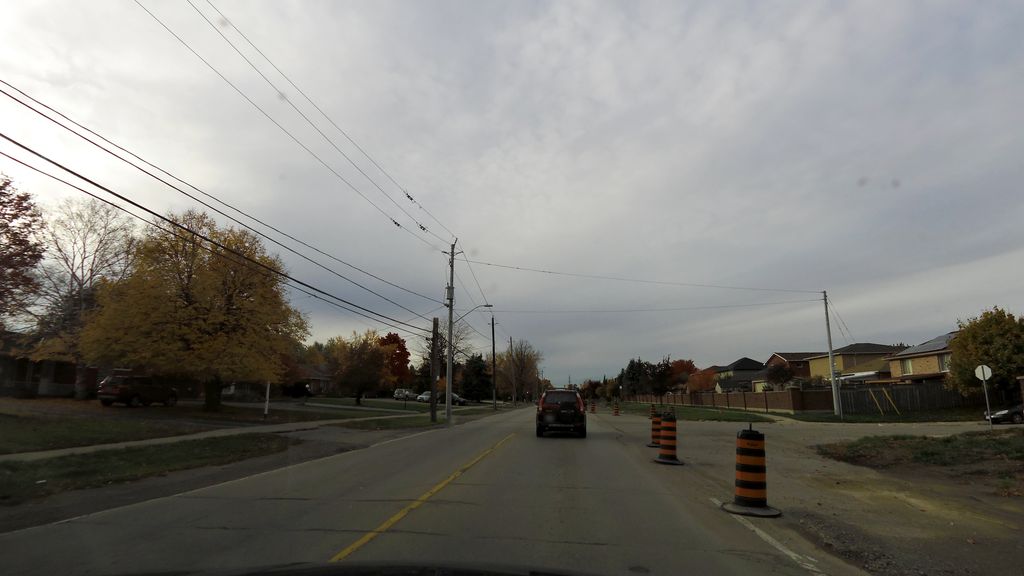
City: hamilton